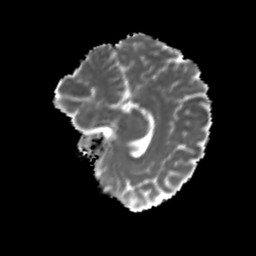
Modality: MD
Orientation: sagittal
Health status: ill
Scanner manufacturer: siemens
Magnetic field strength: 3 T
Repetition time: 13.7 s
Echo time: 0.098 s